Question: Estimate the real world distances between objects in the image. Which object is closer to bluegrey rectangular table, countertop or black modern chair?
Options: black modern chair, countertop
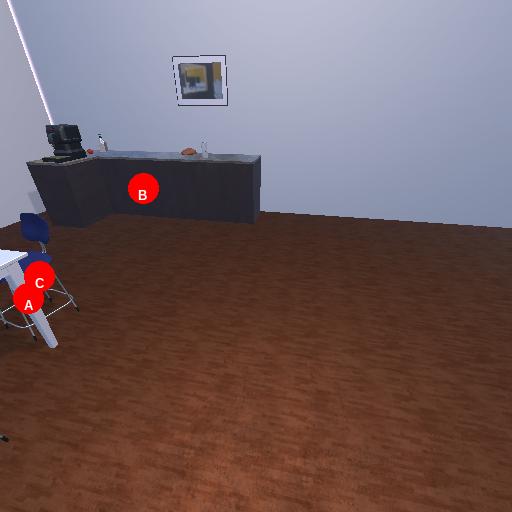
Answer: black modern chair